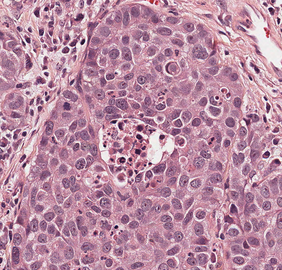
Tumor epithelial tissue: yes
Tumor-associated stroma tissue: yes
Normal tissue: no